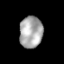
Tissue: lung
Cell type: Epithelial cells
Senescence score: 0.222
Nuclear area (px): 721
Mean DAPI intensity: 168.778